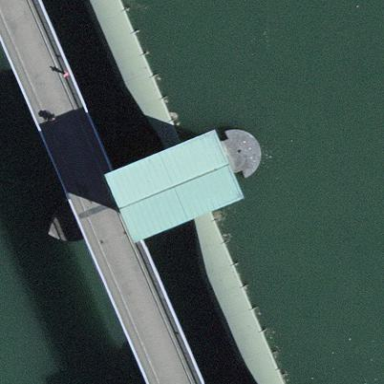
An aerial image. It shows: Pier supporting bridge.